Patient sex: M
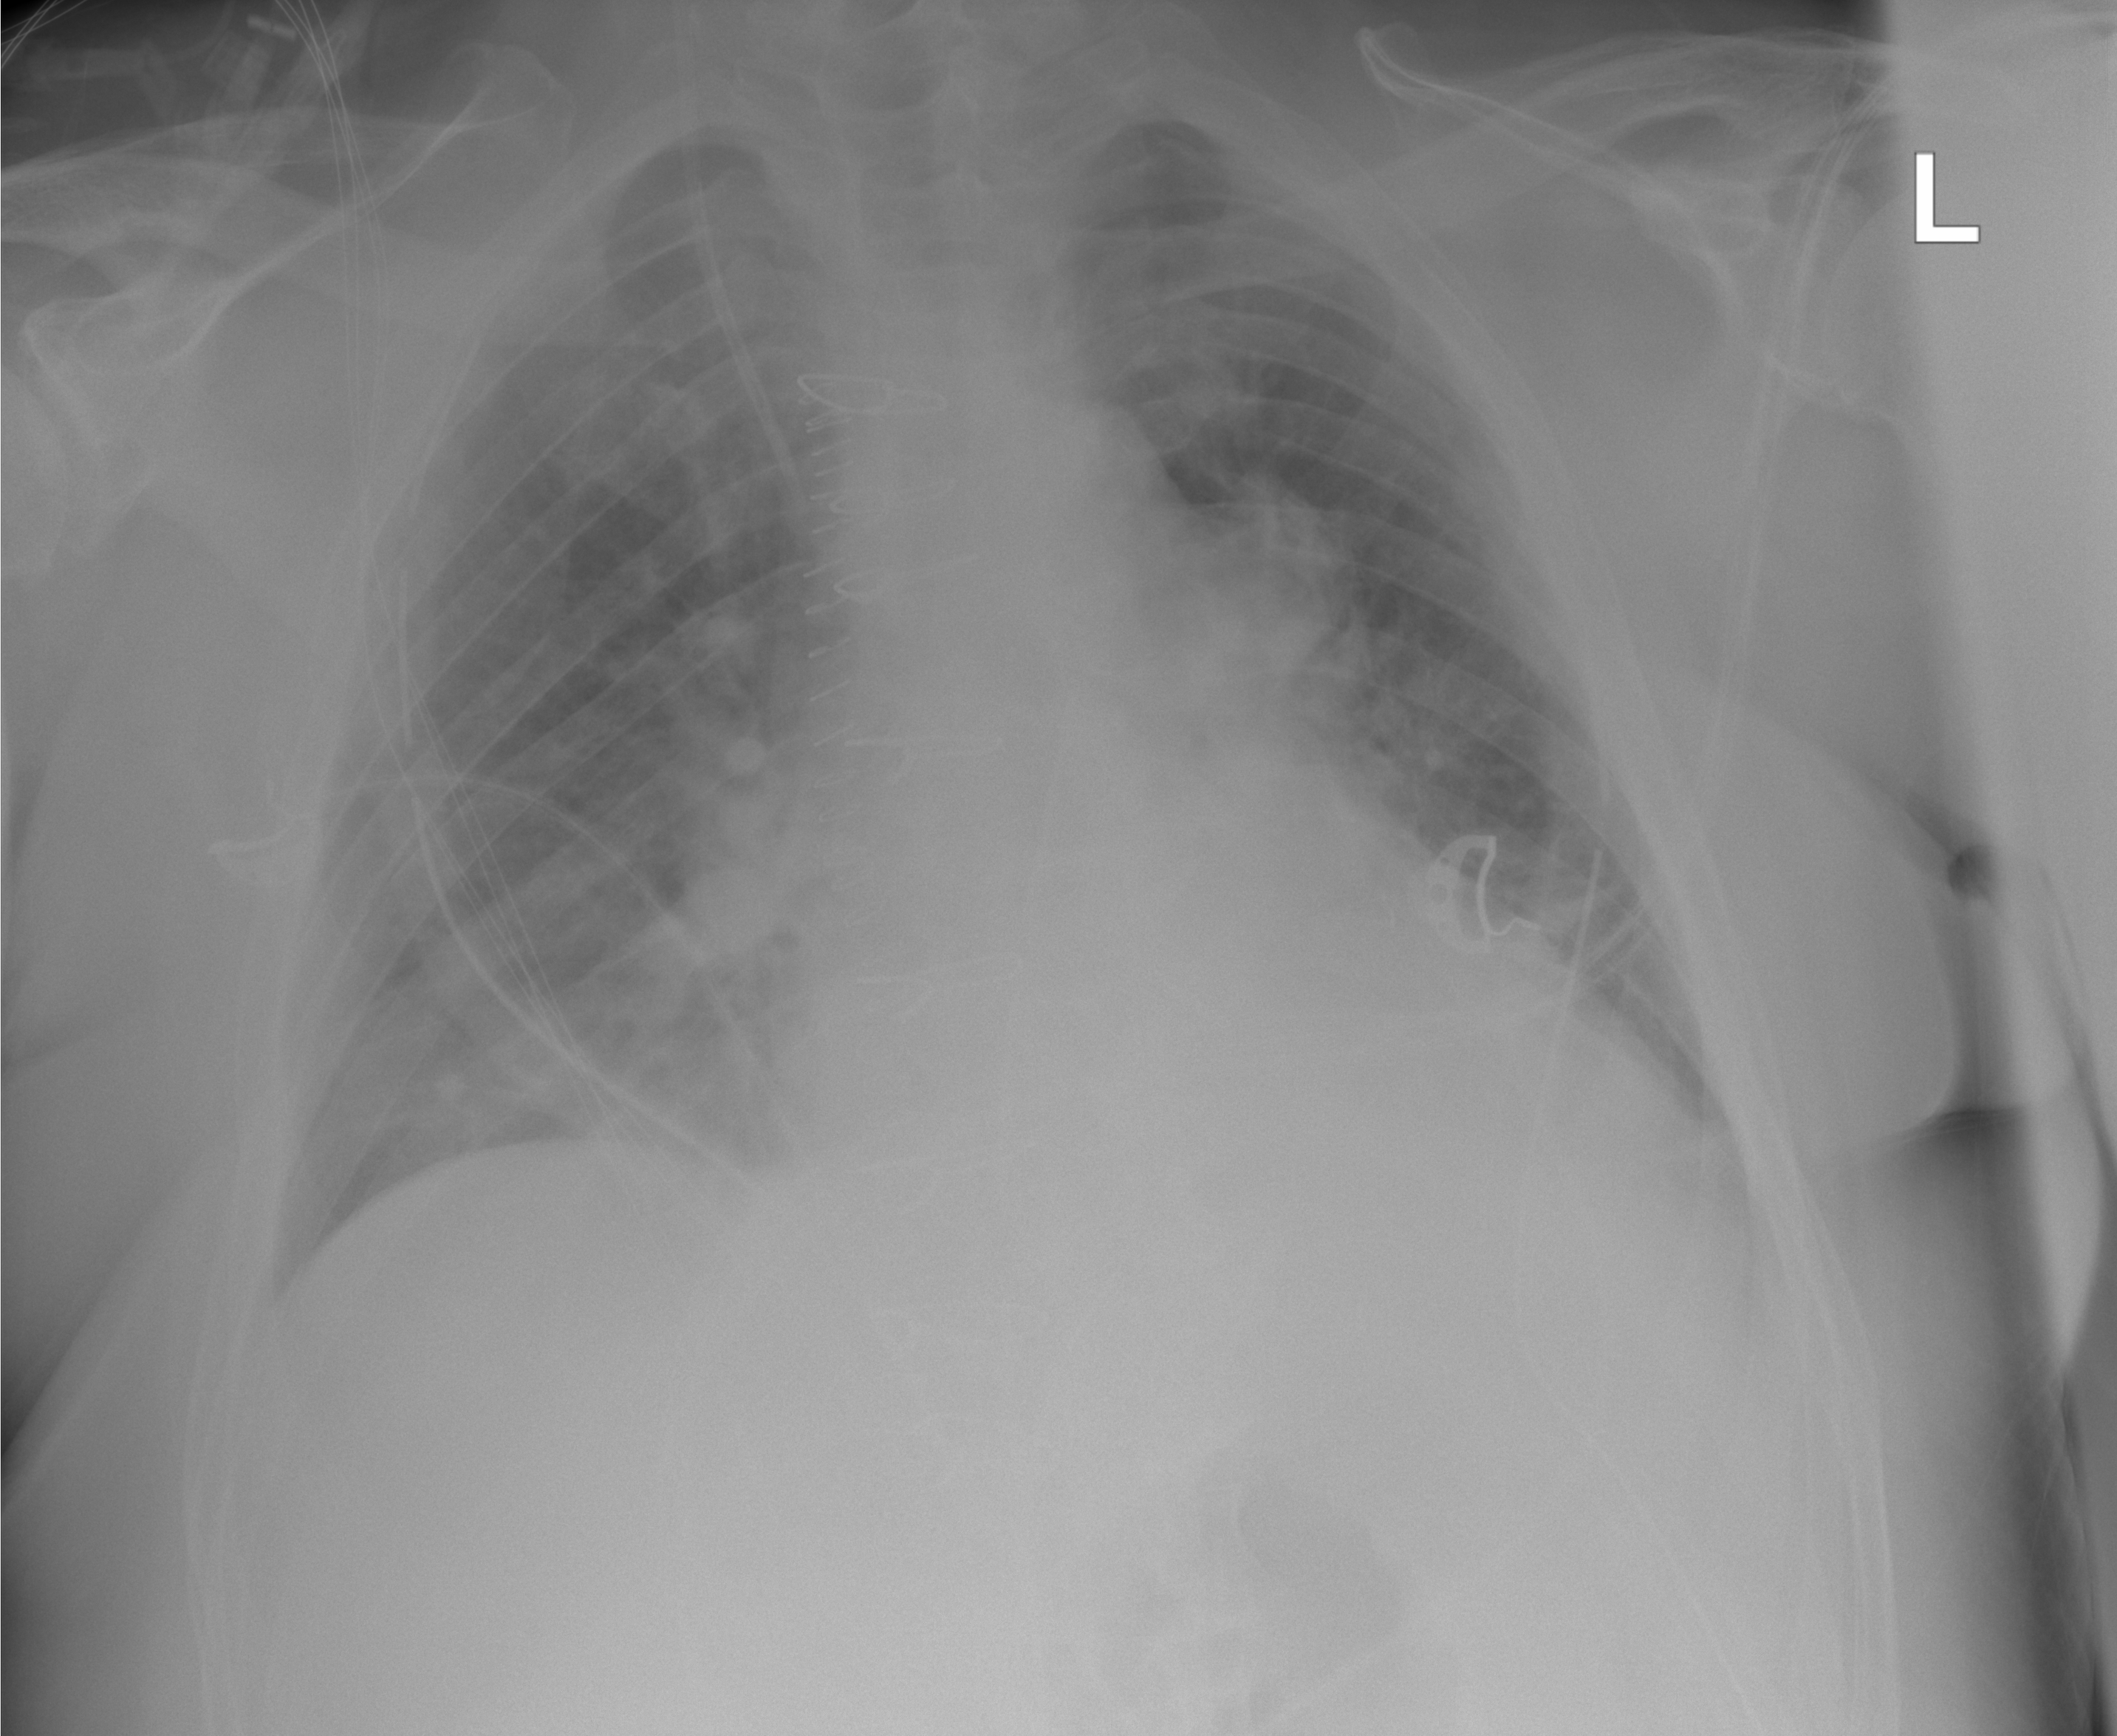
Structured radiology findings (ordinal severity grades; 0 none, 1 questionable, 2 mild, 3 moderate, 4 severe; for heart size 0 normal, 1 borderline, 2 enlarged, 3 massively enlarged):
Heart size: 2
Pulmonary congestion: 2
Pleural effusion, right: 0
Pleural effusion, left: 2
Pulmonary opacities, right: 1
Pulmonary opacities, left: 1
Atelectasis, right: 0
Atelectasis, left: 0